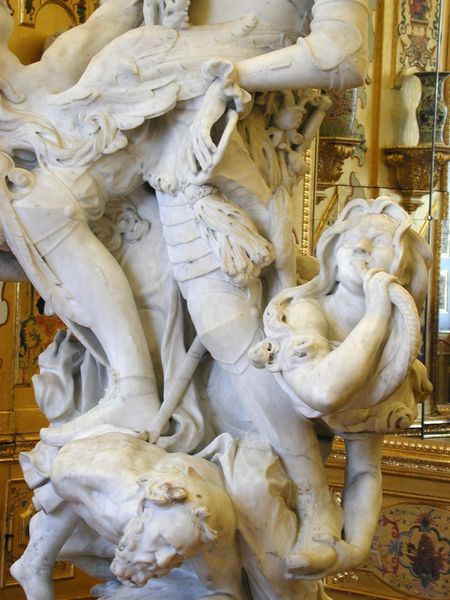
Titel: Apotheose des Prinzen Eugen
Künstler: Balthasar Permoser
Institution: Wien, Österreichische Galerie
Schlagwörter: flügel, fuß, gruppe, hand, mann, vogel, weiß, frau, haar, marmor, mund, muster, regal, arm, federn, innenraum, spiegel, brunnen, engel, skulptur, statue, bein, schrank, ansicht, detail, ellenbogen, knie, foto, unten, kante, ritter, rüstung, sieg, scharnier, ensemble, glieder, teil, figurengruppe, blum,en, markor